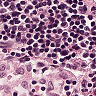
Metastatic tissue present: no